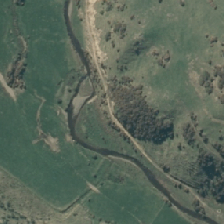
Land cover: broadleaved_indigenous_hardwood